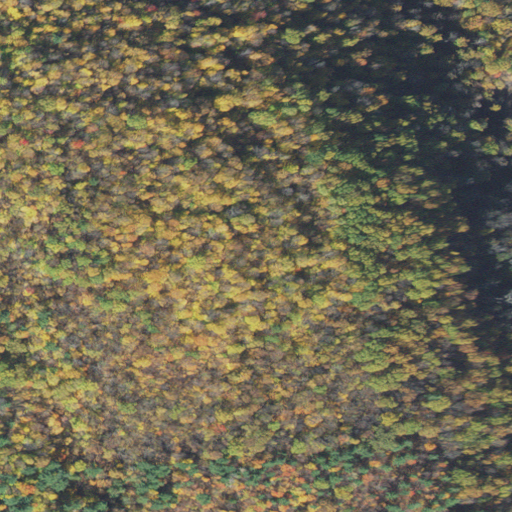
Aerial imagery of mountain in Vermont named Lion Hill containing deciduous forest and mixed forest